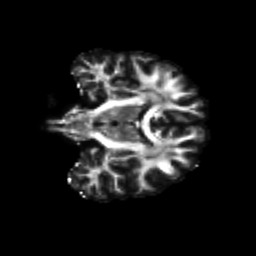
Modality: FA
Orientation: coronal
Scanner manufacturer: siemens
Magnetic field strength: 3 T
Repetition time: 4.16 s
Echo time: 0.0806 s